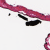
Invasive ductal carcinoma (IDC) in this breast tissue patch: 0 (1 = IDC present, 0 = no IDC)